Field crop: maize
Growth stage: 2
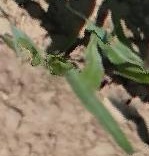
Species: maize